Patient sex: F
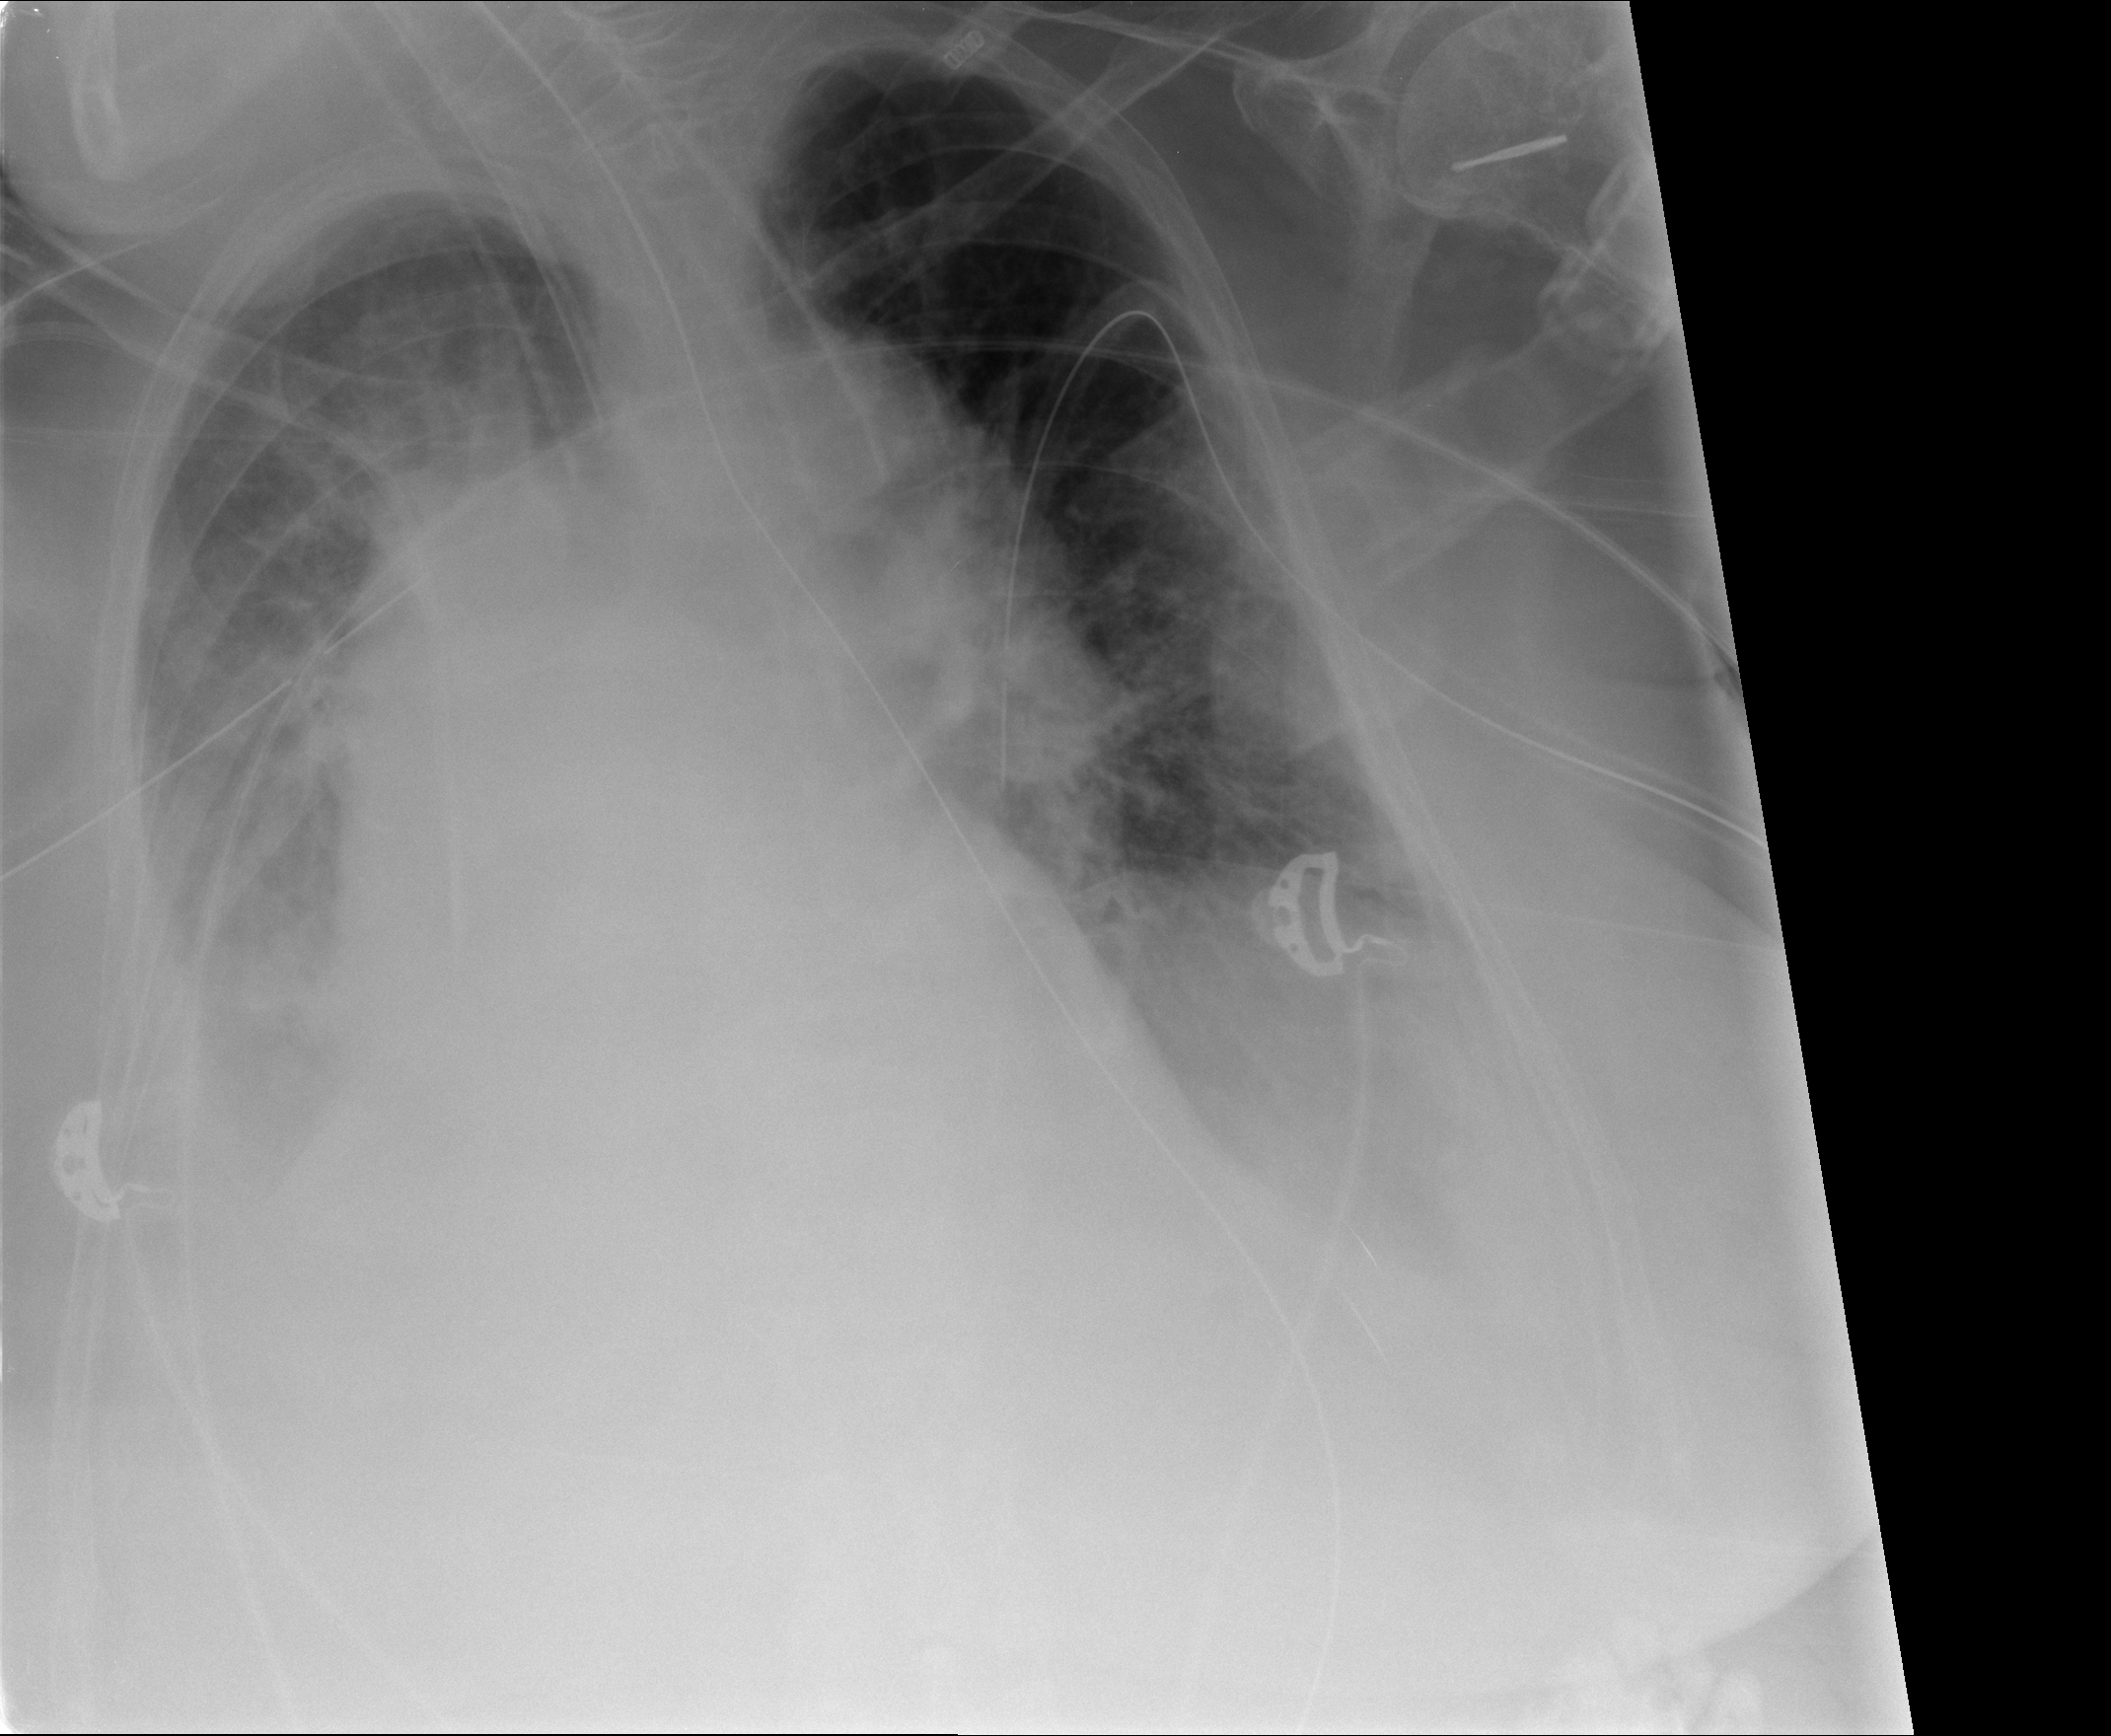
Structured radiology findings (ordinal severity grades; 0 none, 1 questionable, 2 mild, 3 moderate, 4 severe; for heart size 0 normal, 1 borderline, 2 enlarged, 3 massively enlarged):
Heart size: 2
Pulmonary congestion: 2
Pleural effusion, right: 3
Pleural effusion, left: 3
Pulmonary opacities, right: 0
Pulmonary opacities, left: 0
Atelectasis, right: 3
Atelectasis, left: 2